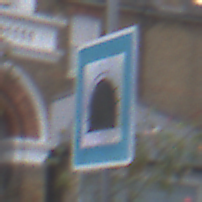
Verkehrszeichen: Tunnel
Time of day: MorningAfternoon
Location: Outdoor (Urban)
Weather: Overcast
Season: NotSpecified
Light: Natural